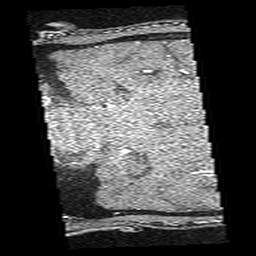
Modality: angio
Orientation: coronal
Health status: ill
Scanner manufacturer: siemens
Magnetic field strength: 3 T
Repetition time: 0.021 s
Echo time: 0.00358 s